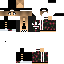
A male human skin with medium skin, wearing brown long hair dressed in a blue hoodie and black pants, featuring a closed mouth.